Question: Here's my home_view.dart file
<URL>
I'm getting an exception... And here it is...

Help me to how to do email verification.
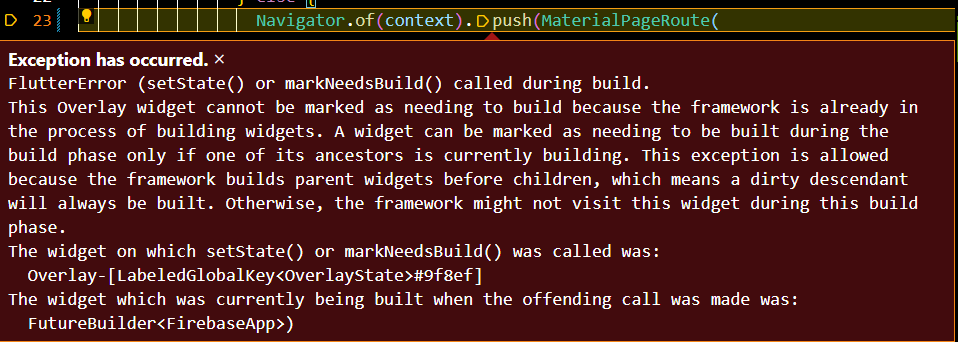
Answer: Try using 'addPostFrameCallback'
'''
WidgetsBinding.instance.addPostFrameCallback((timeStamp) {
Navigator.of(context)...
});
'''